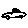
Label: car